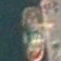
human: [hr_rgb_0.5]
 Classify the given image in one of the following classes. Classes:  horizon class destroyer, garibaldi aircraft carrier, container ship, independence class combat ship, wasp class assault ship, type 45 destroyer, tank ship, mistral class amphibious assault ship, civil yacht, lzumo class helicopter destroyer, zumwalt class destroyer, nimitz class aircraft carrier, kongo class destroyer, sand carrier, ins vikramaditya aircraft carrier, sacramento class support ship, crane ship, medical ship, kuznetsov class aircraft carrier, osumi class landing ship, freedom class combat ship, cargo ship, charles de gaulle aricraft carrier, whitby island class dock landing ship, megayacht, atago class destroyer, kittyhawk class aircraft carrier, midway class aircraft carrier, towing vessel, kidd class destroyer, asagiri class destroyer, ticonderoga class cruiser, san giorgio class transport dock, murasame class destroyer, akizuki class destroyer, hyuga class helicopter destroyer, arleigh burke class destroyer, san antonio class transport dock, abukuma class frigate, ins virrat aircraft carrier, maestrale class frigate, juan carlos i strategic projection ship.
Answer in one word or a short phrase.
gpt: Towing vessel